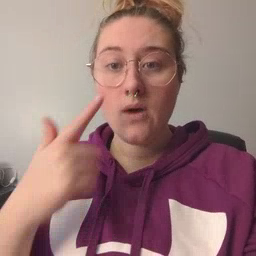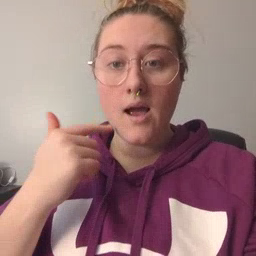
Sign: cry